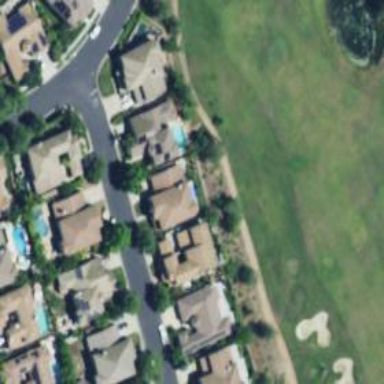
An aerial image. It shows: Golf cartpath that is also road path.